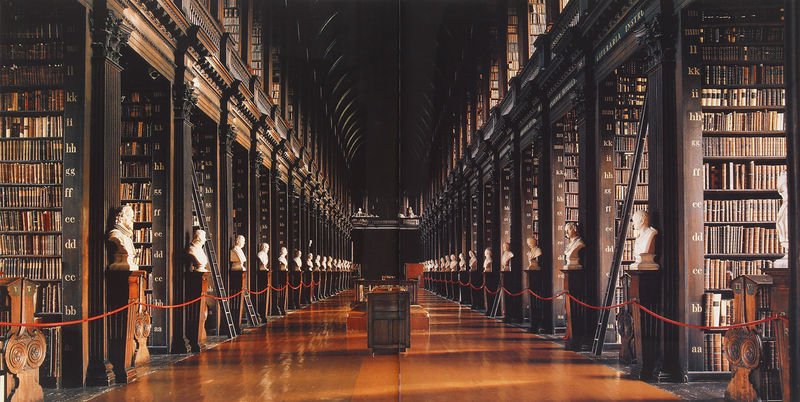
Titel: Bibliothek des Trinity College in Dublin
Künstler: Thomas Burgh
Standort: Dublin, Trinity College (EU - IR)
Schlagwörter: dunkel, weiß, holz, köpfe, licht, männer, schwarz, säulen, tisch, rot, weg, regal, boden, decke, bücher, schrank, parkett, pilaster, saal, figuren, leiter, büste, glanz, tiefe, foto, fotografie, gang, gewölbe, buch, seil, buchstaben, bänke, kapitelle, schnitzerei, fries, skulpturen, dekce, etagen, bibliothek, bücherei, regale, museum, büsten, absperrung, vertäfelung, kapitel, leitern, männerbüsten, vertäferlung, anna amalia, seikl